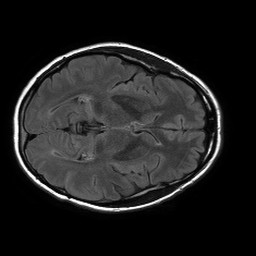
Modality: FLAIR
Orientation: axial
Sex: female
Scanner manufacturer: philips
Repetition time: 11 s
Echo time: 0.125 s